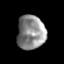
Tissue: skin
Cell type: Epithelial cells
Senescence score: 0.2663
Nuclear area (px): 930
Mean DAPI intensity: 140.933